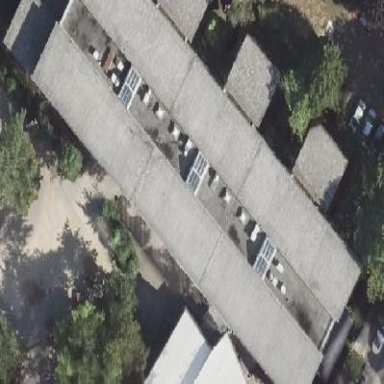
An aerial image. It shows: School building.